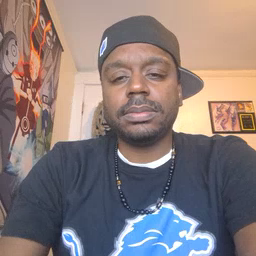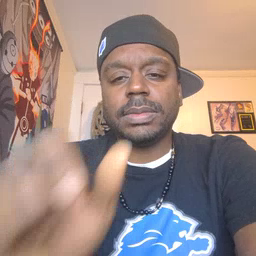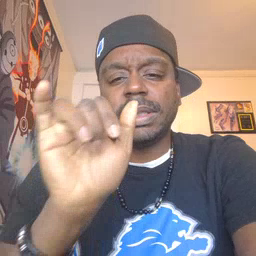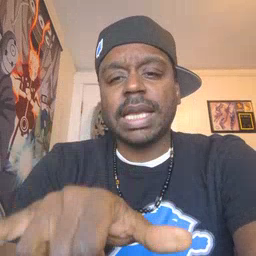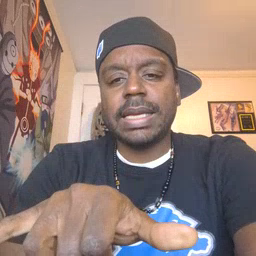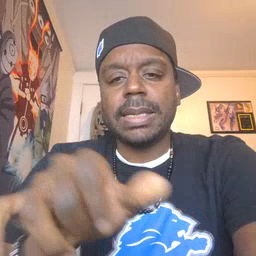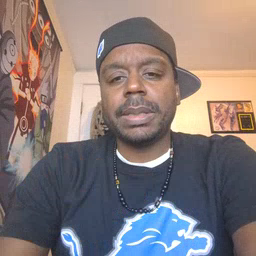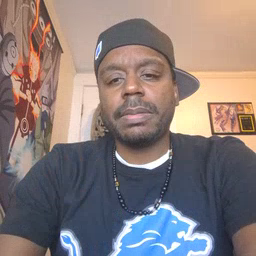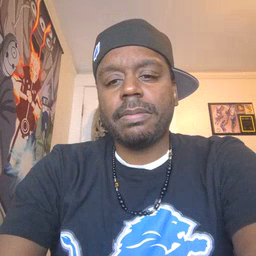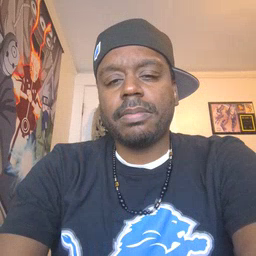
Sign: stay